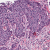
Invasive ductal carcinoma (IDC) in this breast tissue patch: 1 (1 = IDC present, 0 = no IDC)